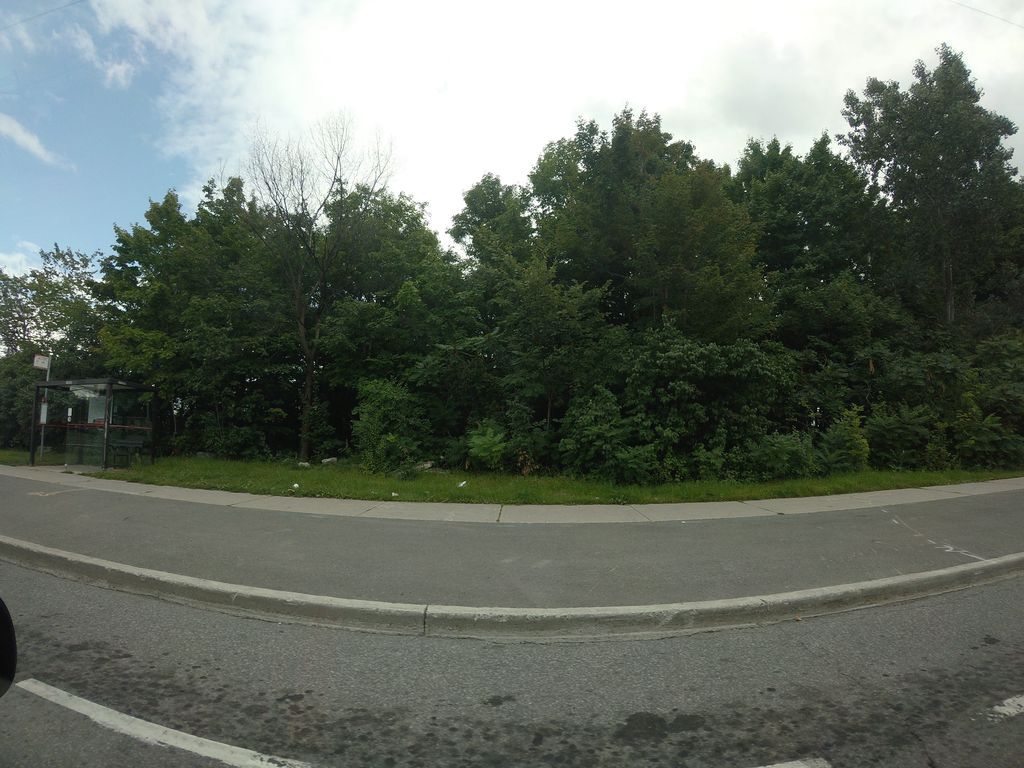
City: ottawa-gatineau